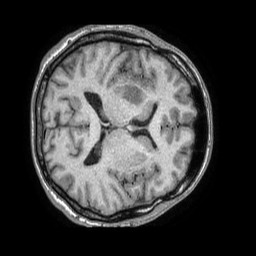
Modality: T1w
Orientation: axial
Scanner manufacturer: philips
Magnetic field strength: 1.5 T
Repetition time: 0.007733 s
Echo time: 0.003572 s